Question: As you can see in the screenshot, 'new_mean''s capacity is 0 eventhough I've created it with an initial capacity of 2 therefore I'm getting index out of bounds exception.
Does anyone know what I'm doing wrong?

Update: Here's the code
'''
private static Vector<Double> get_new_mean(
Tuple<Set<Vector<Double>>, Vector<Double>> cluster,
Vector<Double> v, boolean is_being_added) {
Vector<Double> previous_mean = cluster.y;
int n = previous_mean.size(), set_size = cluster.x.size();
Vector<Double> new_mean = new Vector<Double>(n);
if (is_being_added) {
for (int i = 0; i < n; ++i) {
double temp = set_size * previous_mean.get(i);
double updated_mean = (temp + v.get(i)) / (set_size + 1);
new_mean.set(i, updated_mean);
}
} else {
if (set_size > 1) {
for (int i = 0; i < n; ++i) {
double temp = set_size * previous_mean.get(i);
double updated_mean = (temp - v.get(i)) / (set_size - 1);
new_mean.set(i, updated_mean);
}
} else {
new_mean = null;
}
}
return new_mean;
}
'''
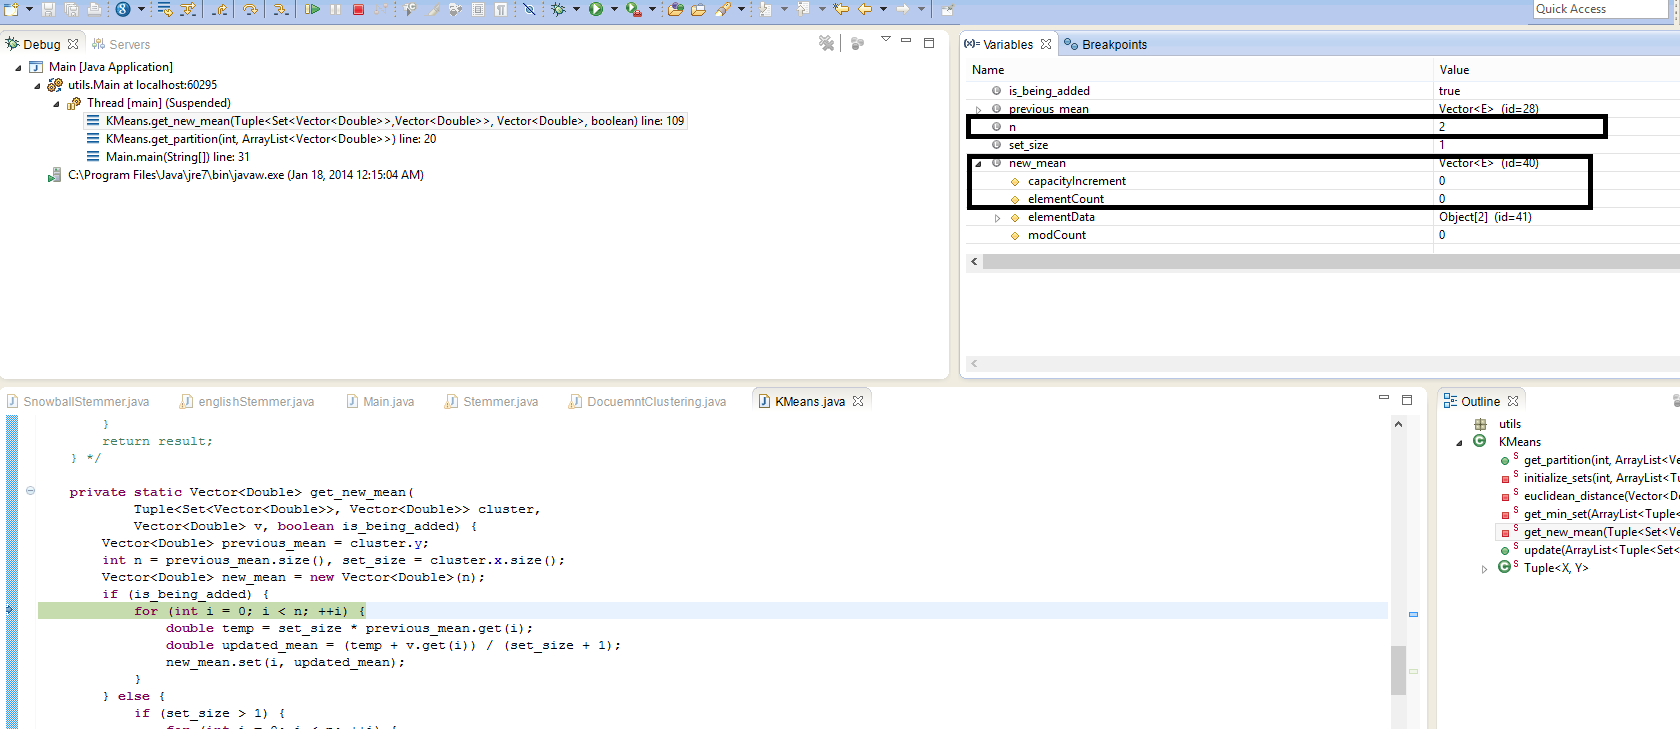
Answer: Capacity is the total number of elements you store.
Size is the number of elements you have actually stored.
In your code, there is nothing stored in the Vector, so you get an IndexOutOfBoundsException when you try to access element 0.